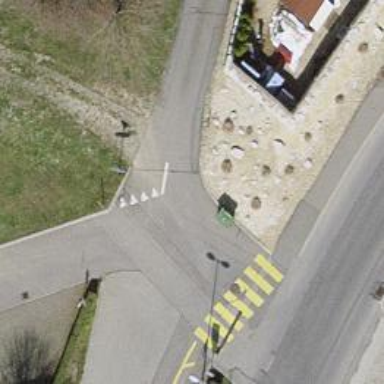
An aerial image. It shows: Road with "give way" sign.